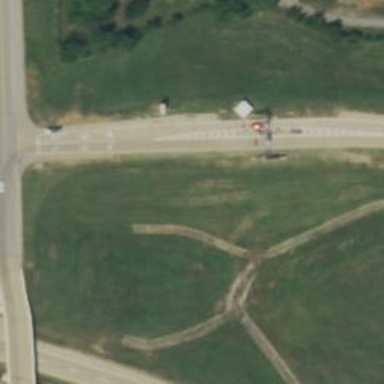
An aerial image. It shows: Toll gantry on the road.